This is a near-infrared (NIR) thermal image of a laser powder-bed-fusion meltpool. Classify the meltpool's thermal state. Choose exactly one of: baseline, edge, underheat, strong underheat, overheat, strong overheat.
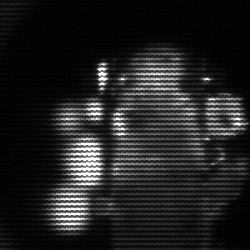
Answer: strong underheat